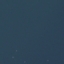
Land use / land cover: SeaLake